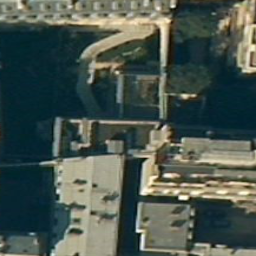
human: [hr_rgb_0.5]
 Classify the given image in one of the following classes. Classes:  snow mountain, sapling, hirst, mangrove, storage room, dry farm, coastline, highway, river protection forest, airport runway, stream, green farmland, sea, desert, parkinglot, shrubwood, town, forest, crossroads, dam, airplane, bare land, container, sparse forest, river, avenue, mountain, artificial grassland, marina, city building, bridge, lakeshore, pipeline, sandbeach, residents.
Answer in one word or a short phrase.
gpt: city building